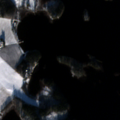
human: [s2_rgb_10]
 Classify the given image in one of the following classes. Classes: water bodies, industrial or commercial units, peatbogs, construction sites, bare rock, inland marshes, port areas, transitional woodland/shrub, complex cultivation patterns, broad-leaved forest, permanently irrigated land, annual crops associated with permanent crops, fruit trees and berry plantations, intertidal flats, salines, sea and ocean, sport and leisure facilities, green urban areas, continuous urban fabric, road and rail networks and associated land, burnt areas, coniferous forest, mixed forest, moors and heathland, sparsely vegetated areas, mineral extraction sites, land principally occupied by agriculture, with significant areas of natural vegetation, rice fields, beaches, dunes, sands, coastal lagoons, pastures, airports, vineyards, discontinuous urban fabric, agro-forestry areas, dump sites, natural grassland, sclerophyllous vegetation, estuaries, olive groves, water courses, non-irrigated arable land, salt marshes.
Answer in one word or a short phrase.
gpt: land principally occupied by agriculture, with significant areas of natural vegetation, mixed forest, water bodies